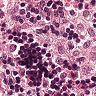
Metastatic tissue present: no